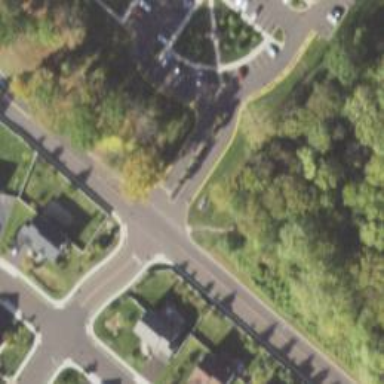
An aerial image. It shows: Unmarked crossing on the road.